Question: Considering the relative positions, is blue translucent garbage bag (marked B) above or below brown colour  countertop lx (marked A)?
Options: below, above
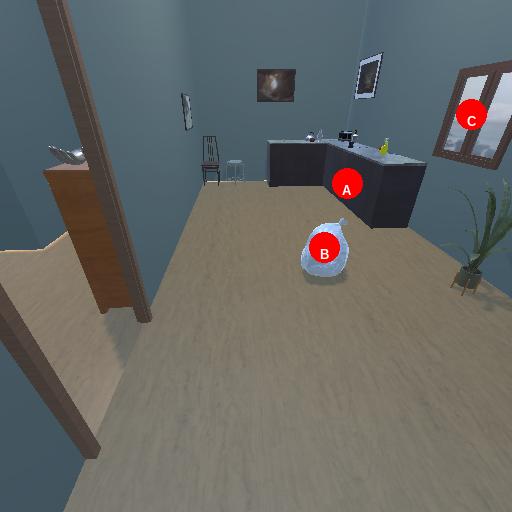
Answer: below